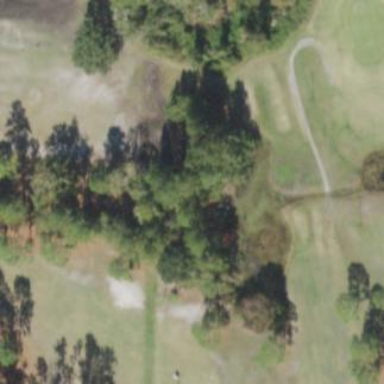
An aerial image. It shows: Golf course.